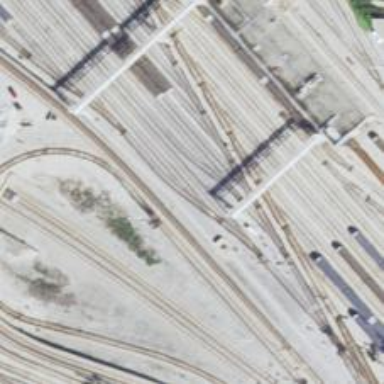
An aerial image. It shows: Electrified rail service yard.